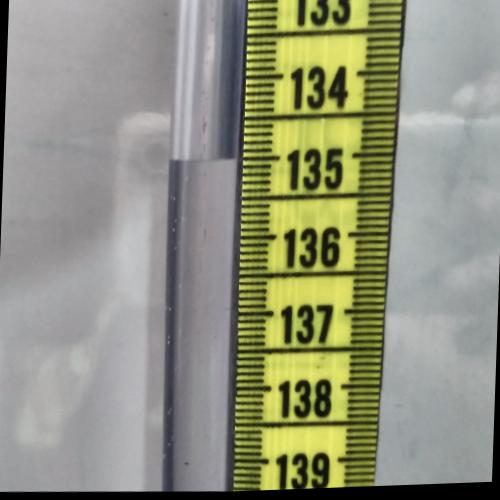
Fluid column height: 135.0 cm